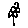
Label: flower